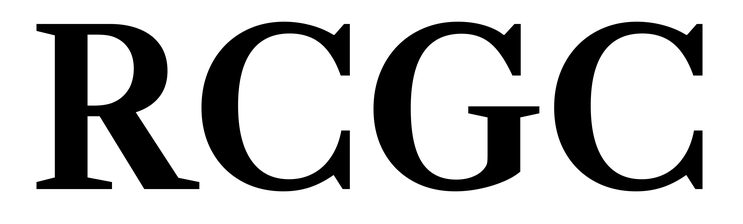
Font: LibreCaslonText_SemiBold